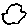
Label: cloud